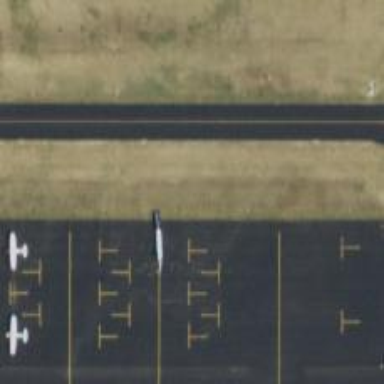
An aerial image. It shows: View of taxiway at the airport.